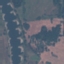
Land use / land cover class: River